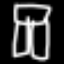
Label: pants